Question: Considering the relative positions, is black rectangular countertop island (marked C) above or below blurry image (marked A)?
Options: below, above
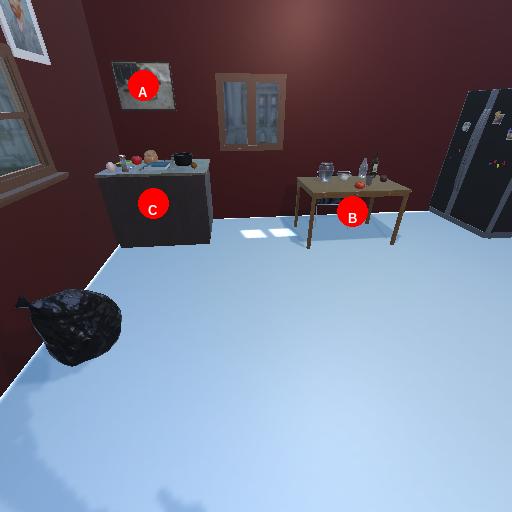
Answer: below